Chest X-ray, PA view. Patient: 49 years old, sex F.
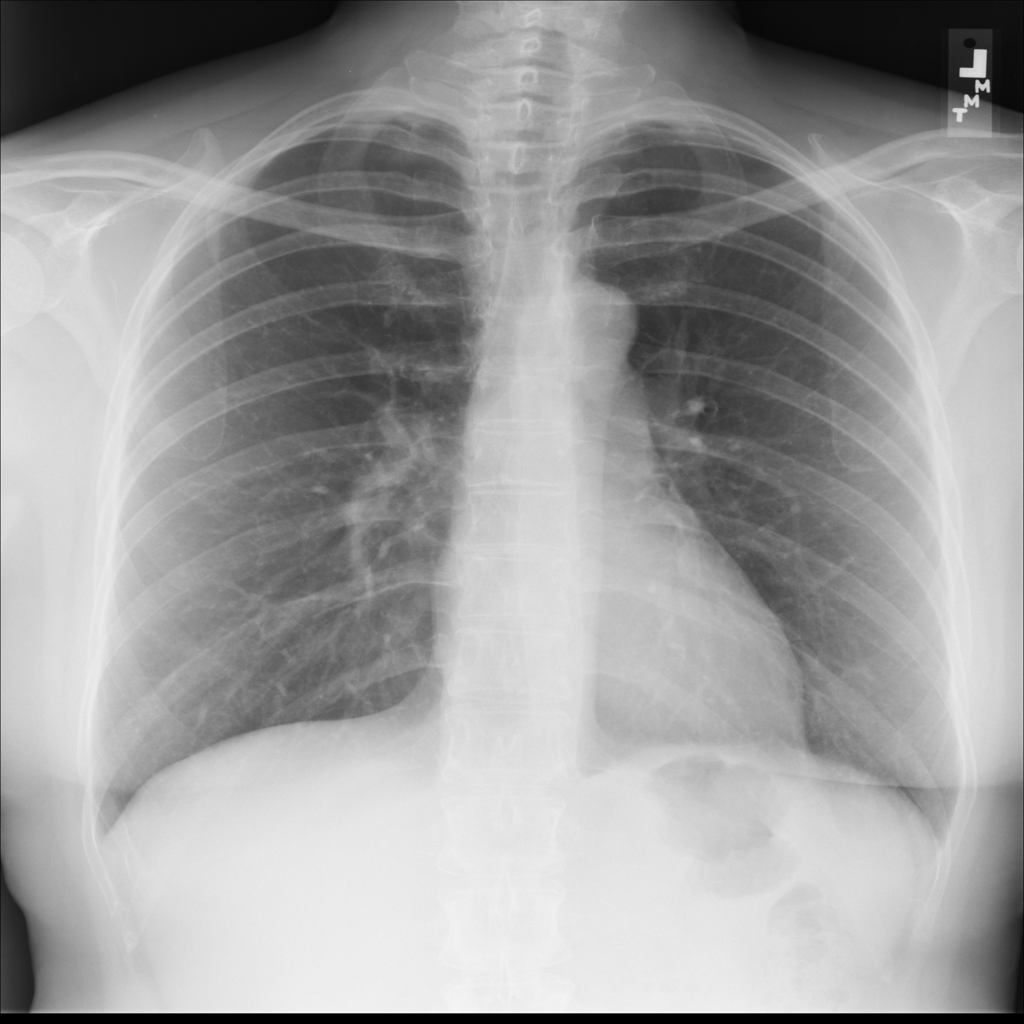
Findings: No Finding